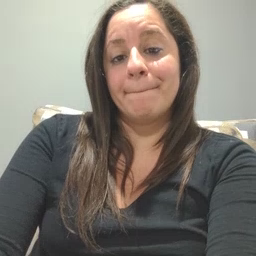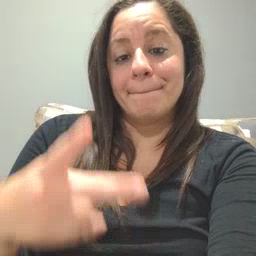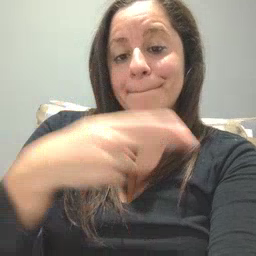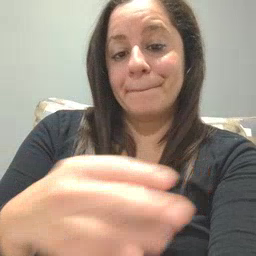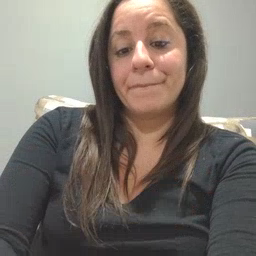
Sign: cut